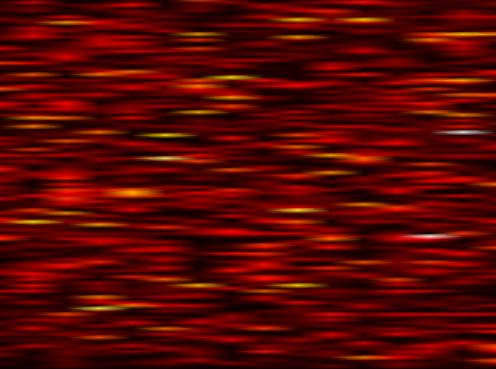
Label: UFMC